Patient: sex F, age 27
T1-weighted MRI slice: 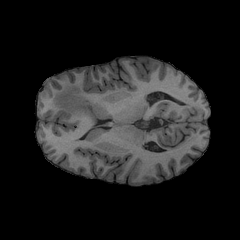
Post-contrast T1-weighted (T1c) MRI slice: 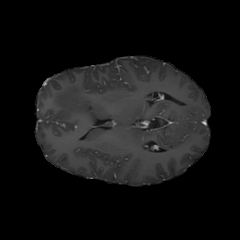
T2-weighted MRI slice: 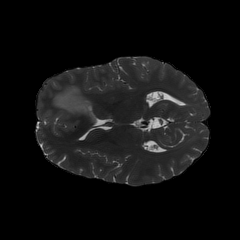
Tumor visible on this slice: yes
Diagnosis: Astrocytoma, IDH-mutant
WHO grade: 4